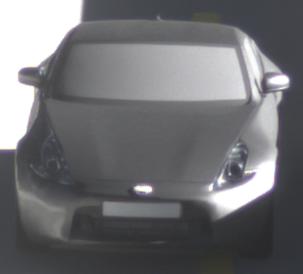
Make: Nissan
Model: 370Z Coupé
Detailed model: 370Z (Z34) Coupé
Model produced from: 2009/12
Model produced until: 2013/03
Doors: 3
Color: gray
Road condition: dry road
Daytime: morning or afternoon
Contrast: high contrast